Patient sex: F
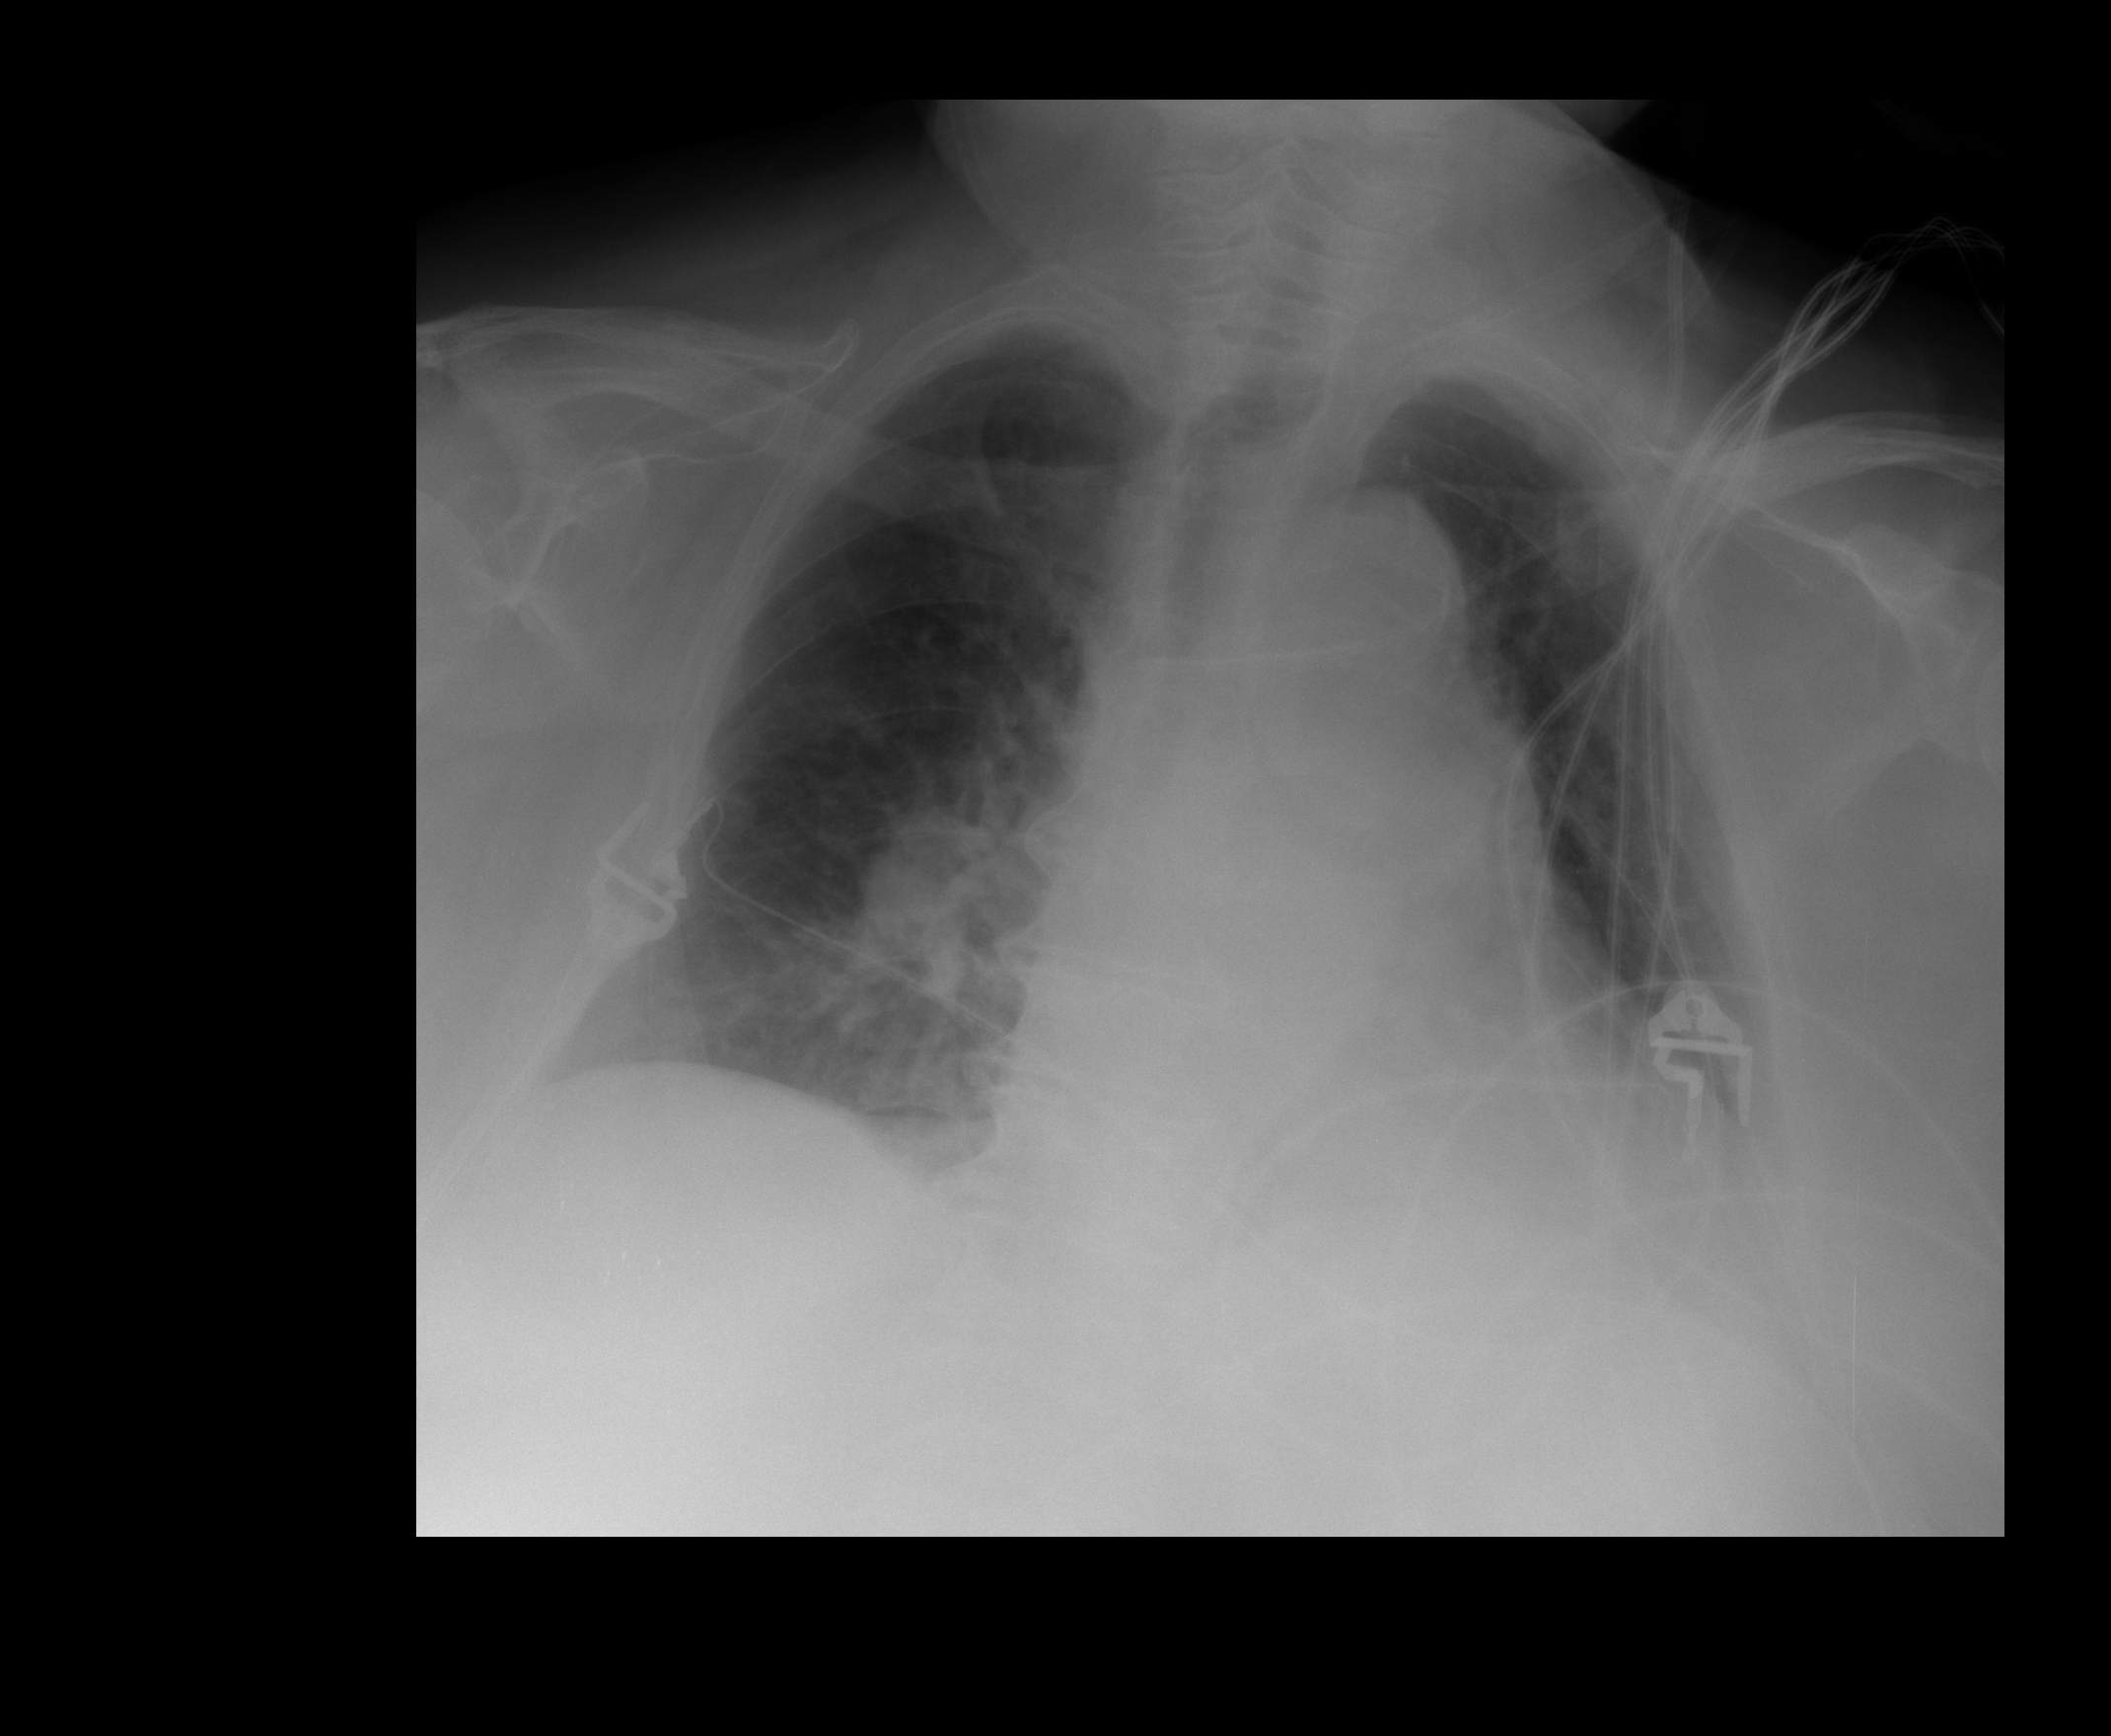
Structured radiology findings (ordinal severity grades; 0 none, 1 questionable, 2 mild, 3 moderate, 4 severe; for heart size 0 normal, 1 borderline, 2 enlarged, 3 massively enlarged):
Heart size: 2
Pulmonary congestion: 2
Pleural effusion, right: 0
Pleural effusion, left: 2
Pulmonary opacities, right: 0
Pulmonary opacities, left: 0
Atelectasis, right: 2
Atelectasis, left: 2